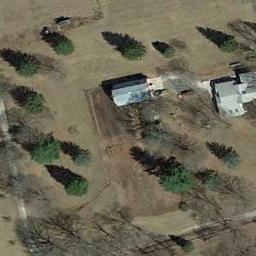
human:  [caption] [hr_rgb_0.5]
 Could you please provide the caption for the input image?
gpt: Two paths lead to a small black house .

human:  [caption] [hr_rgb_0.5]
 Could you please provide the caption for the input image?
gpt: There are many trees beside the sparse residential .

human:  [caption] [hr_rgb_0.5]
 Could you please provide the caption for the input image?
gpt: The sparse residential is on the bare land next to some trees .

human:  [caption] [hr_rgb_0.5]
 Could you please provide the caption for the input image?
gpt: There are several houses of various sizes and a few green trees in a sparse residential area surrounded by open spaces .

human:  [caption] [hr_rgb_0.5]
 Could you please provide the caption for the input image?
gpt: A sparse residential area with some green trees and two buildings .